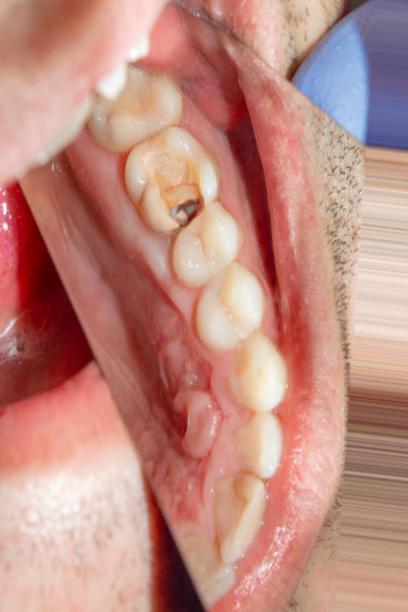
Condition: Caries